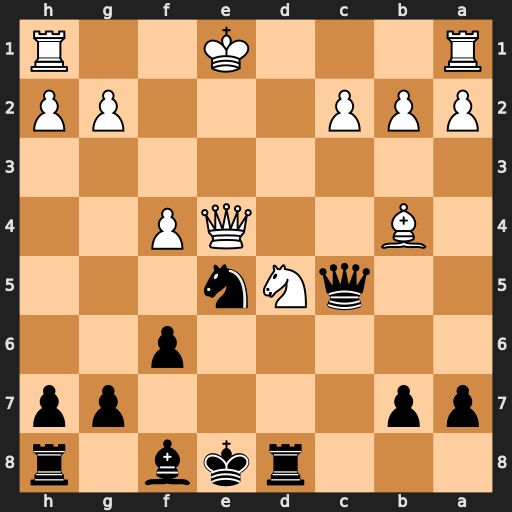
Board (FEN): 3rkb1r/pp4pp/5p2/2qNn3/1B2QP2/8/PPP3PP/R3K2R
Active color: b
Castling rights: KQk
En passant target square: -
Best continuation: Qxd5 Qxd5 Bxb4+